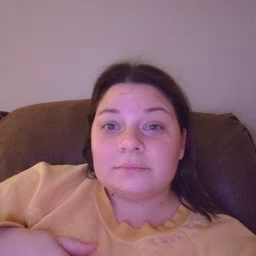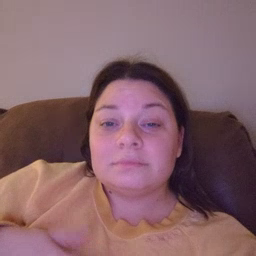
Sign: sad